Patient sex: M
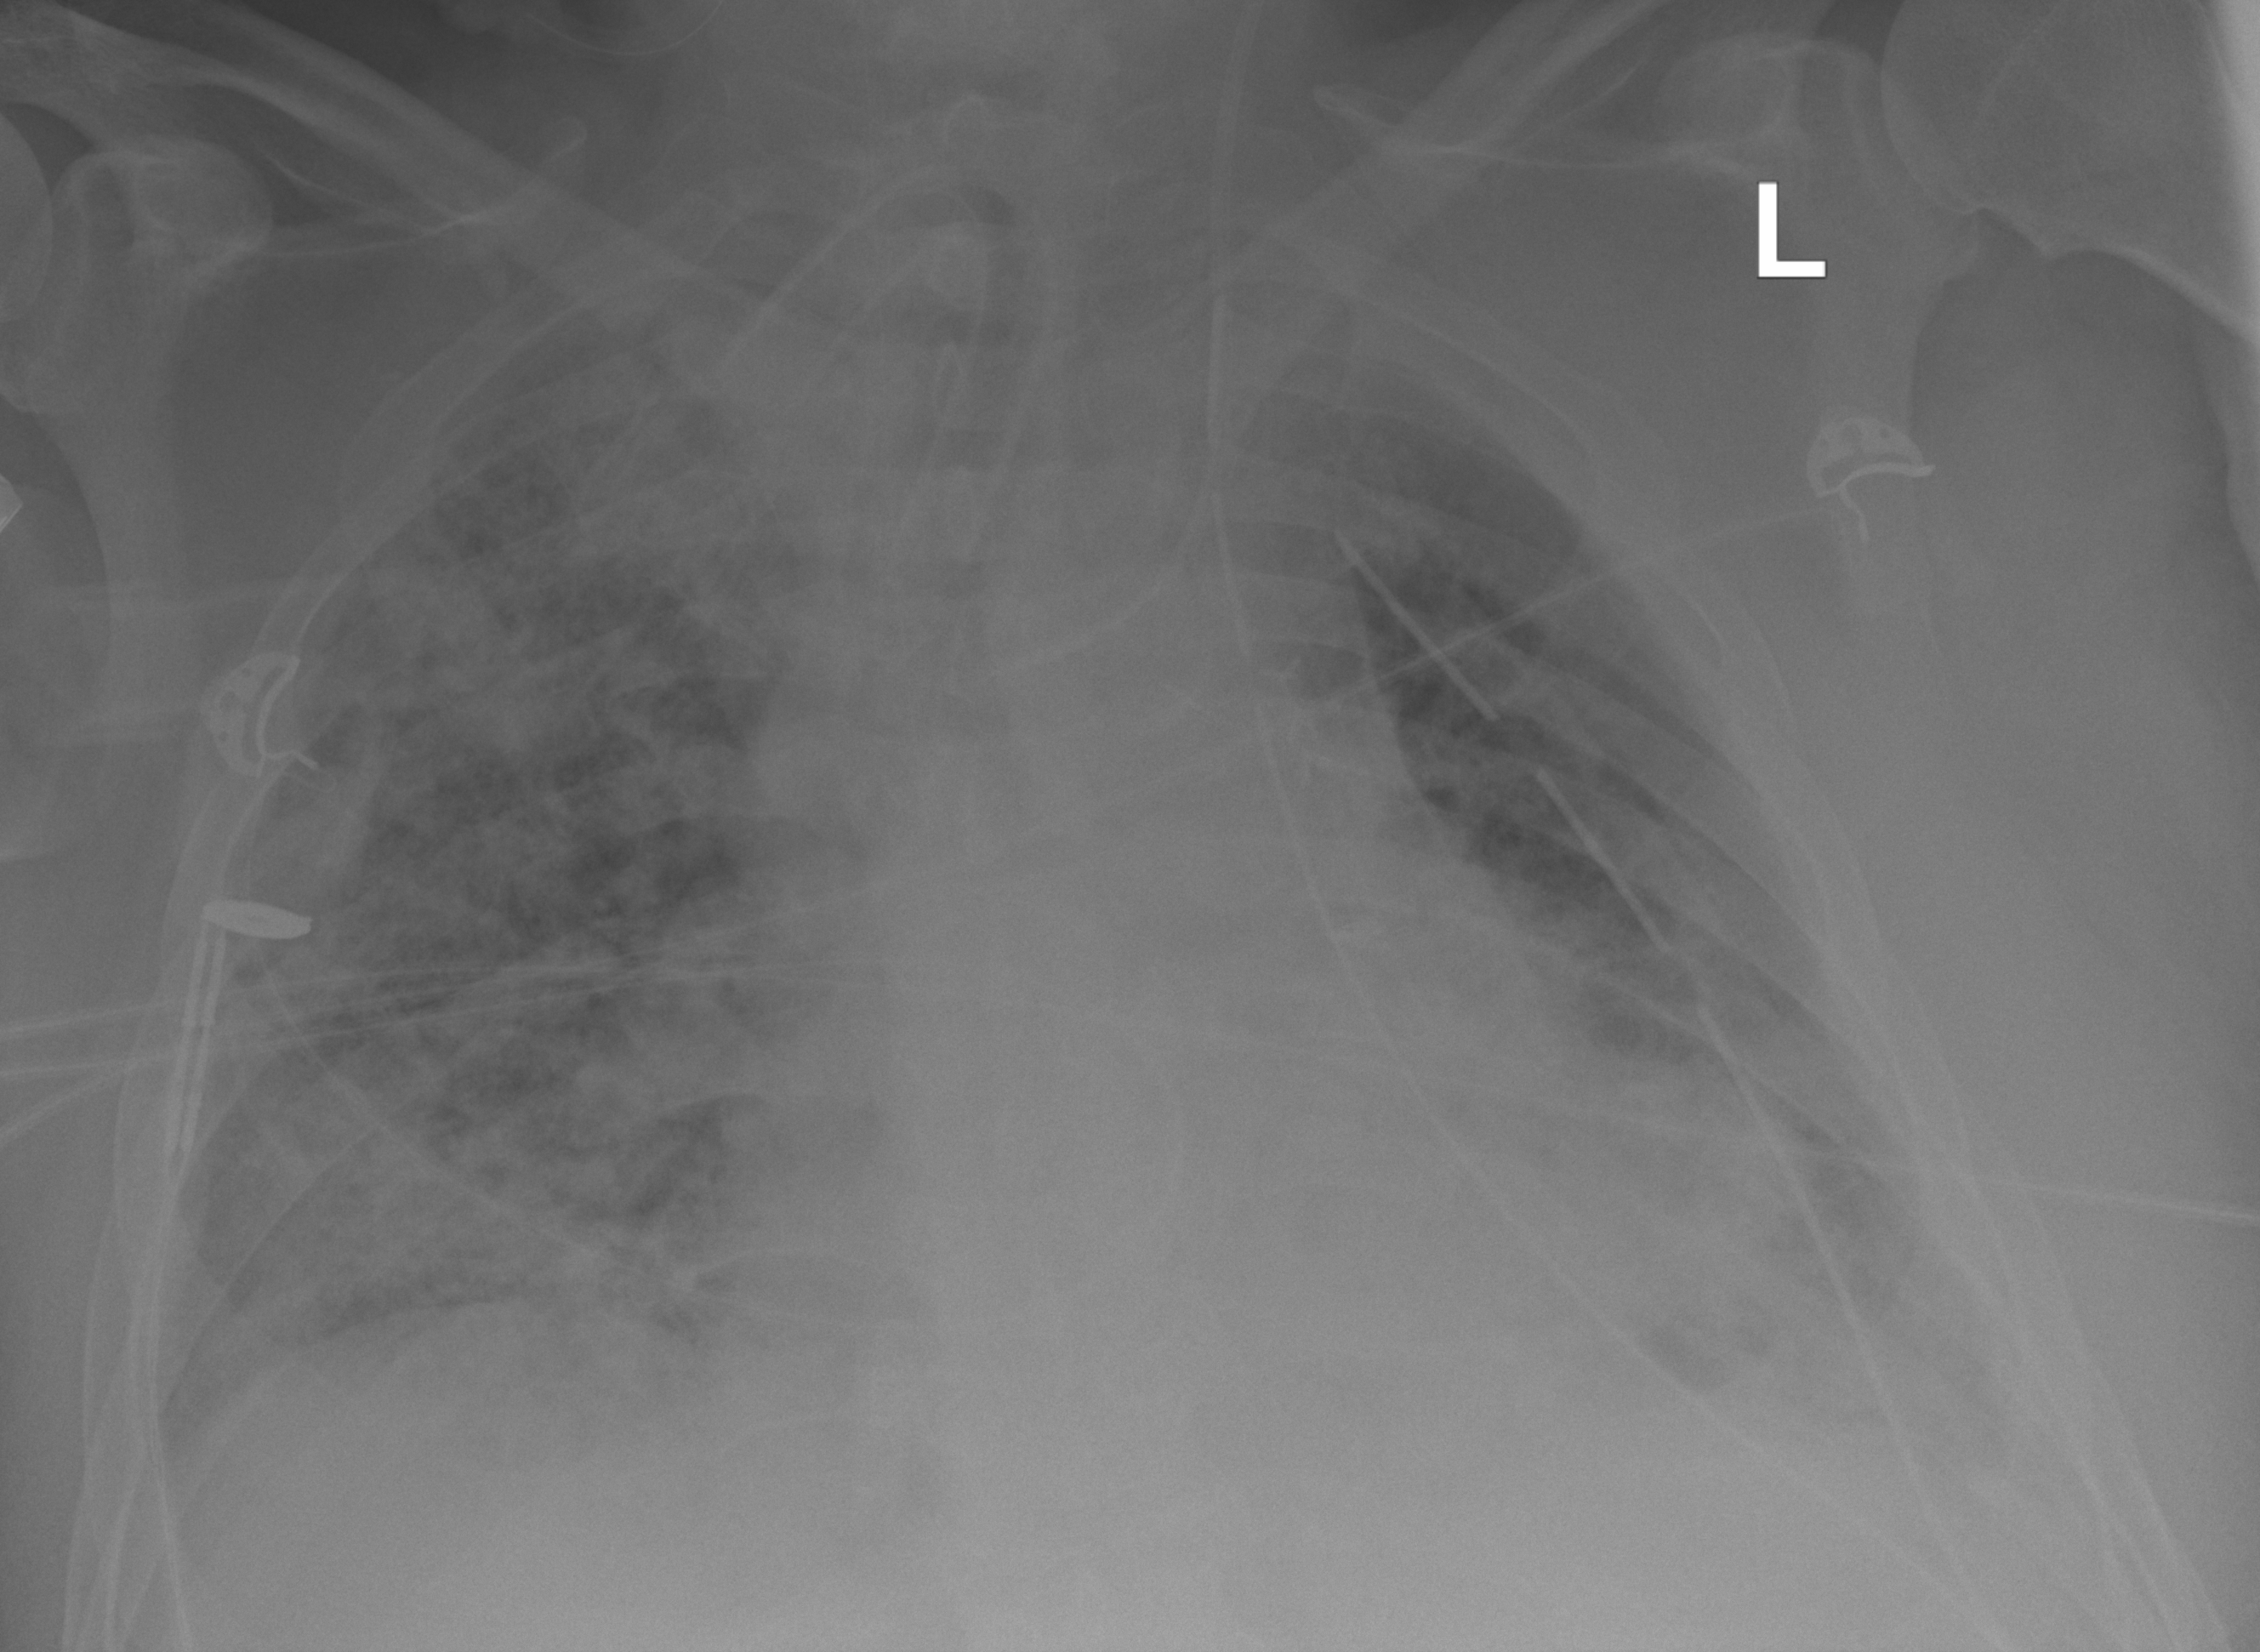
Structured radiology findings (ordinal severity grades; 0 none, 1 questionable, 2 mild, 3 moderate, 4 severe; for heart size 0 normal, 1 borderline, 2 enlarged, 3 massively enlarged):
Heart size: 2
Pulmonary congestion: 3
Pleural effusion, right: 2
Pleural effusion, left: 2
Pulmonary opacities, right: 4
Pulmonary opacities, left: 3
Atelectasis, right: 3
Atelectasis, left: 2